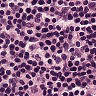
Metastatic tissue present: no